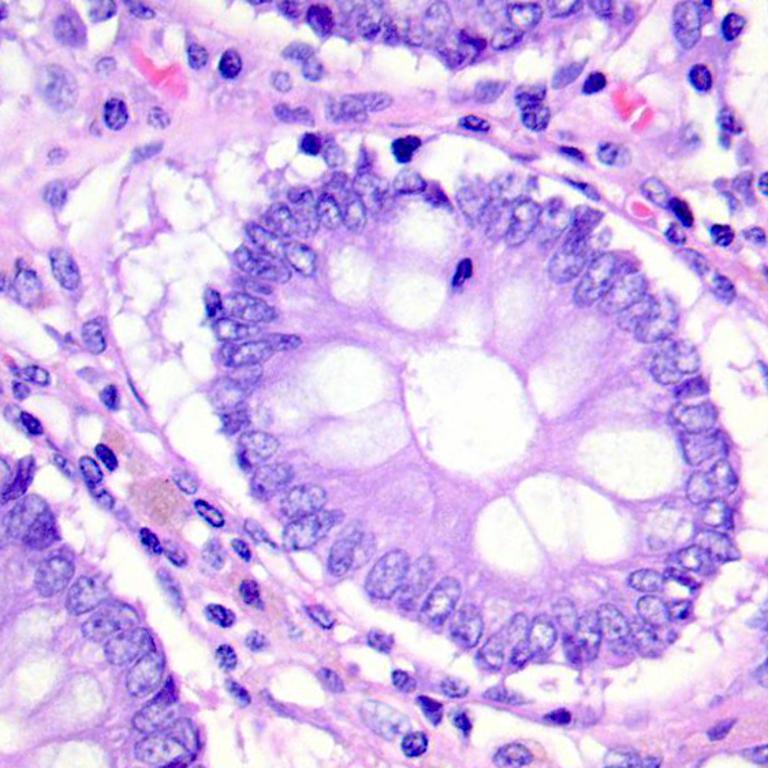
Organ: colon
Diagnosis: benign